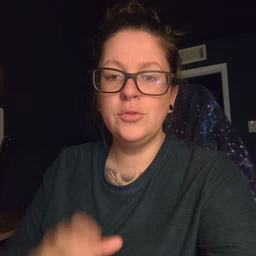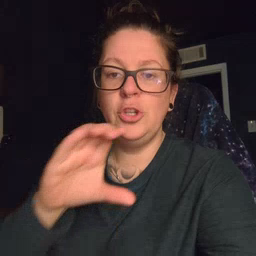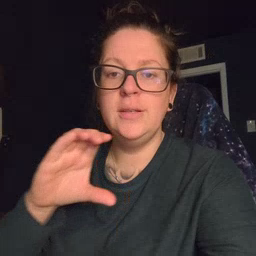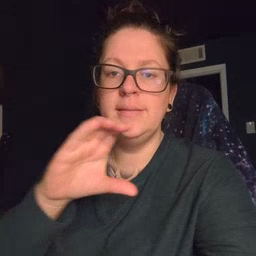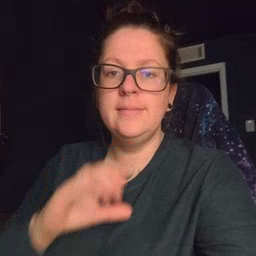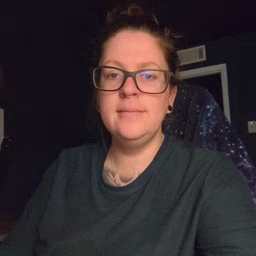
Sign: chocolate